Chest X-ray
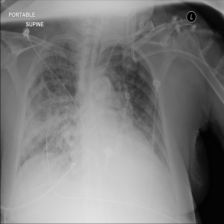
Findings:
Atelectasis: negative
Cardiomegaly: positive
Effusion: positive
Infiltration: positive
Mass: negative
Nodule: negative
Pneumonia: negative
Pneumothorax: negative
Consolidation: negative
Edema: negative
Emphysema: negative
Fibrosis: negative
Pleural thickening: negative
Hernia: negative